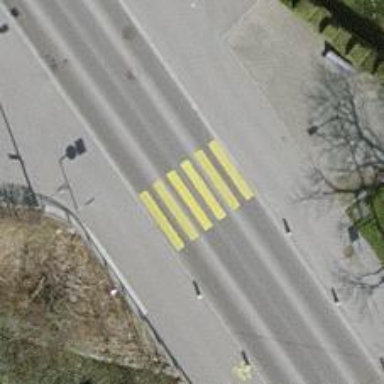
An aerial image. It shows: Asphalt road on secondary bridge with exclusive cycle lane.